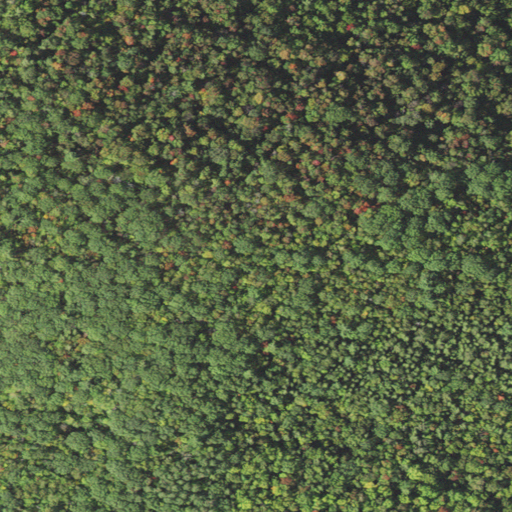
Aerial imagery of mountain in New Hampshire named Bundy Mountain containing deciduous forest, mixed forest, and evergreen forest